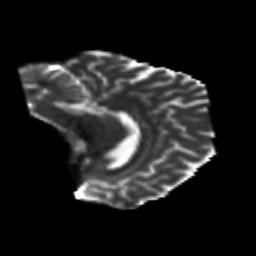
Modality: T2w
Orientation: sagittal
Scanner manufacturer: siemens
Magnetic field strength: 3 T
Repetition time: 6.8 s
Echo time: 0.093 s